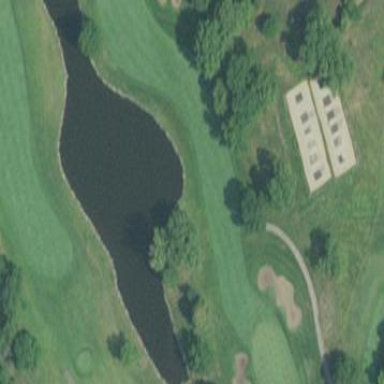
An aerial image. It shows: Water hazard on golf course.